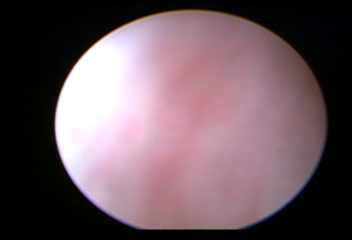
Modality: WLC
Class: Normal mucosa
Bladder cancer association: No